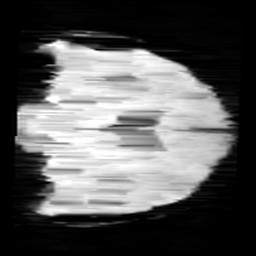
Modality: minIP
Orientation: coronal
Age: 9
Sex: male
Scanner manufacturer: siemens
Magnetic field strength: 3 T
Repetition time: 0.027 s
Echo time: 0.02 s